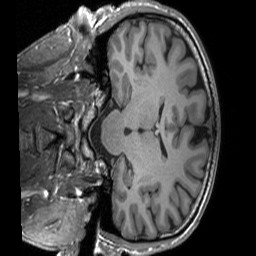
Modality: T1w
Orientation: coronal
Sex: male
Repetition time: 1.95 s
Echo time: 0.026 s